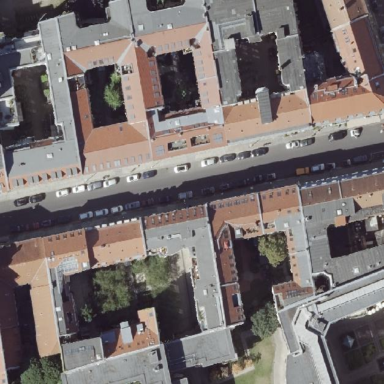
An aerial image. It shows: The image shows part of apartment building.